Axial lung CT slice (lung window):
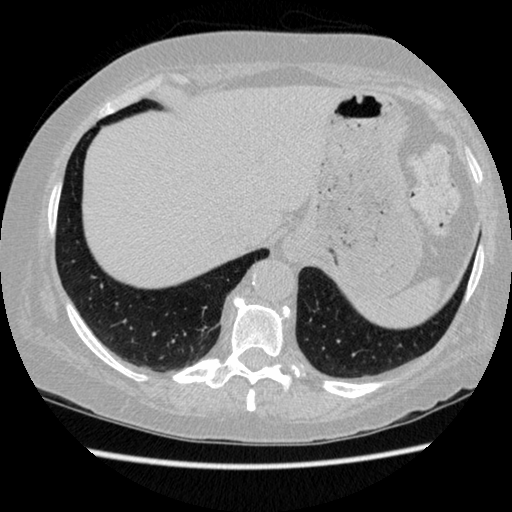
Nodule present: no